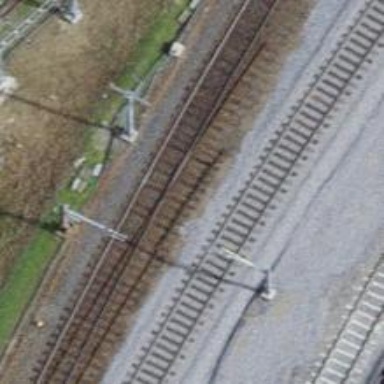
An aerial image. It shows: Single-track electrified railway with contact line.